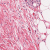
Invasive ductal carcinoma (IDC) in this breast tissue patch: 0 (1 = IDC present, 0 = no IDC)